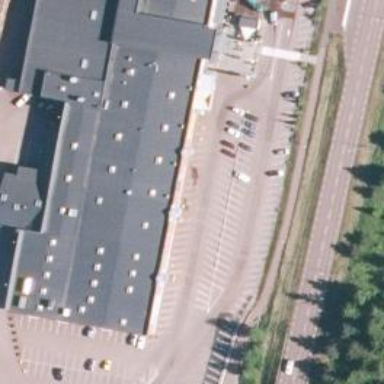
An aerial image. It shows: Supermarket.